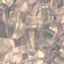
Land use / land cover: PermanentCrop